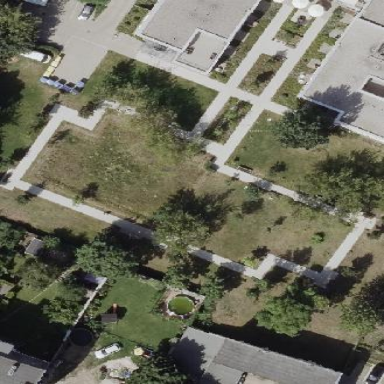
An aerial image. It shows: Garden that is leisure land.